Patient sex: M
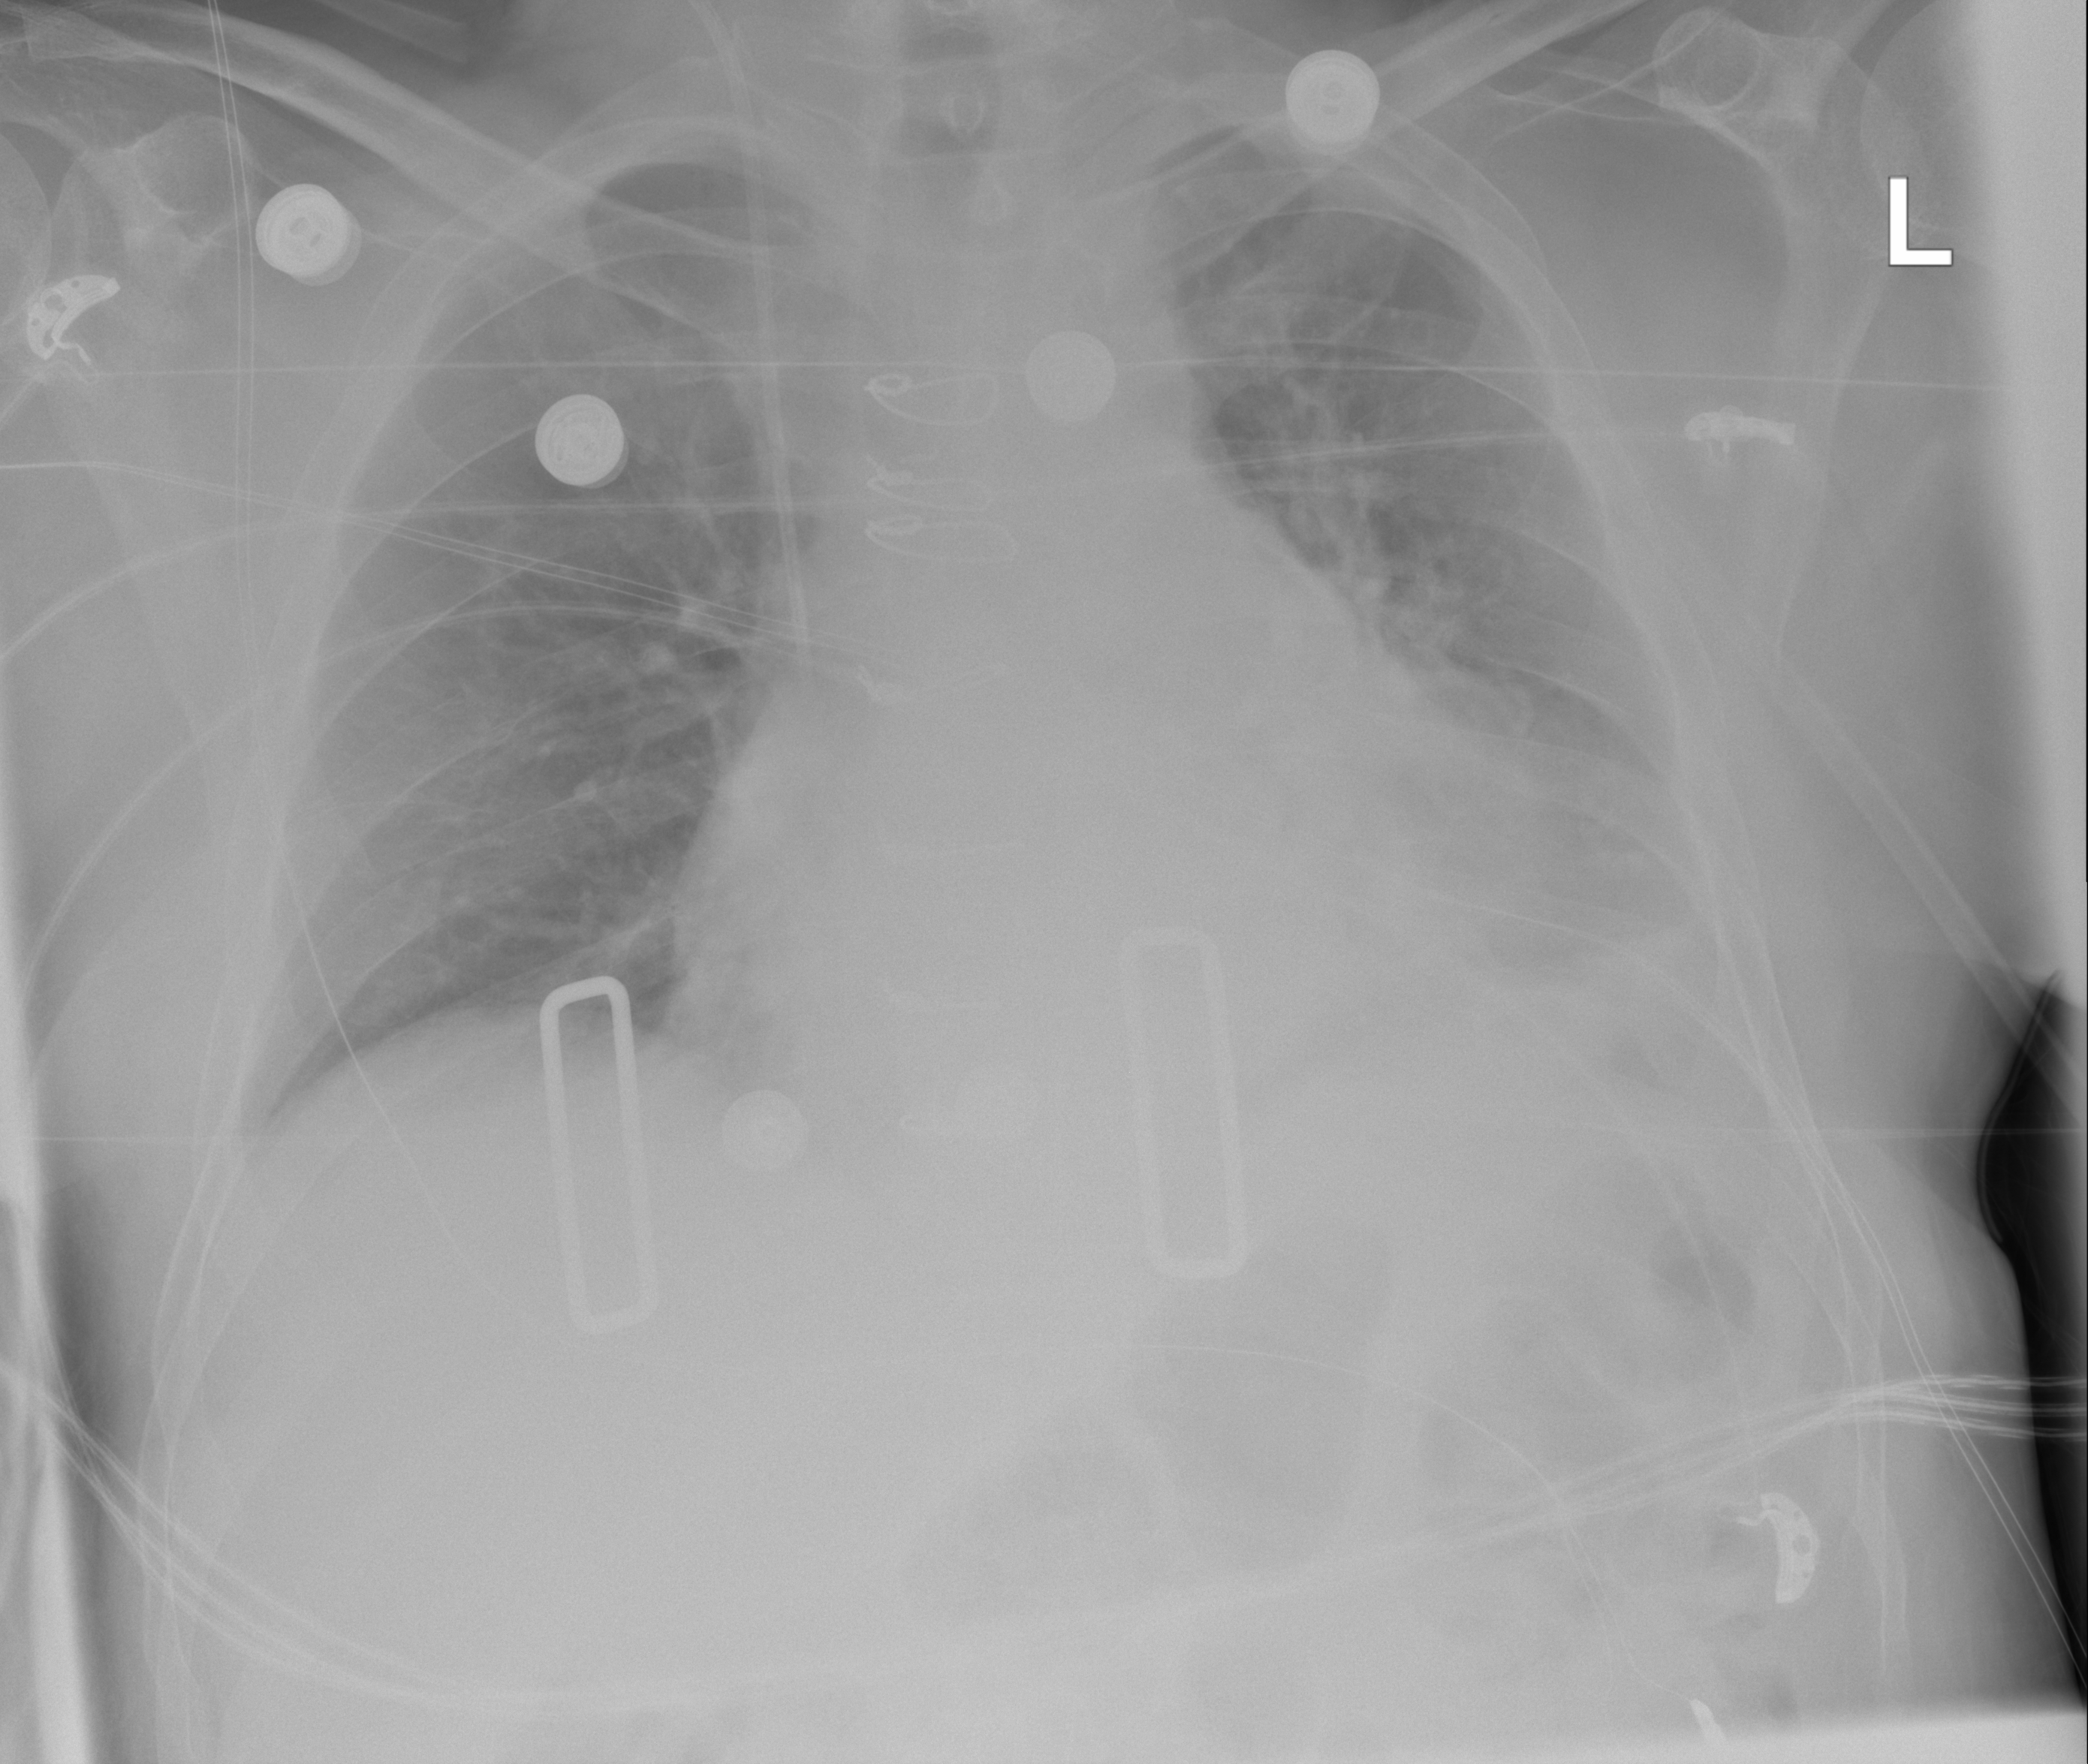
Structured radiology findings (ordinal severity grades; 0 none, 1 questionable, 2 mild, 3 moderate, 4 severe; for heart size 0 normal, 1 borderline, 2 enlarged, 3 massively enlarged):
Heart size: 2
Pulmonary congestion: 0
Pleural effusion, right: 1
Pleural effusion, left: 2
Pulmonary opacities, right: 0
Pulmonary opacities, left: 0
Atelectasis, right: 0
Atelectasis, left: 2